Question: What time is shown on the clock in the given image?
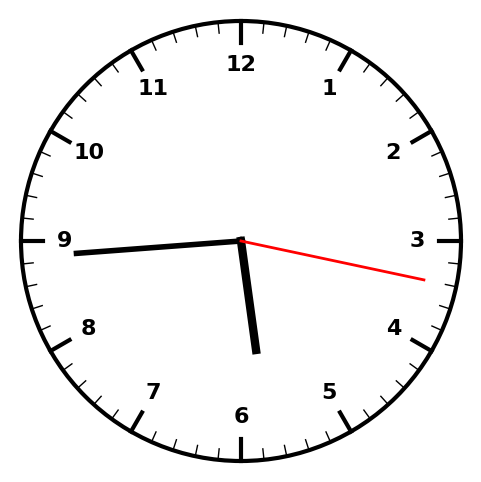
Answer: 05:44:17